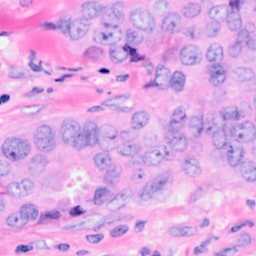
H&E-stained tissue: Breast